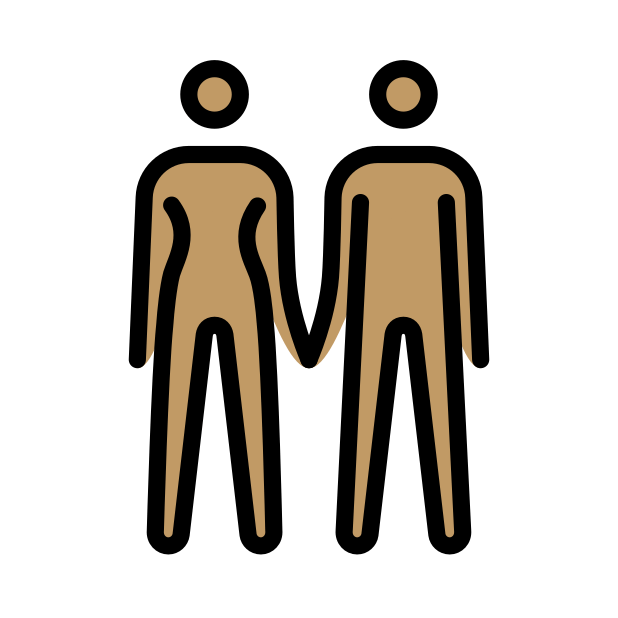
woman and man holding hands: medium skin tone